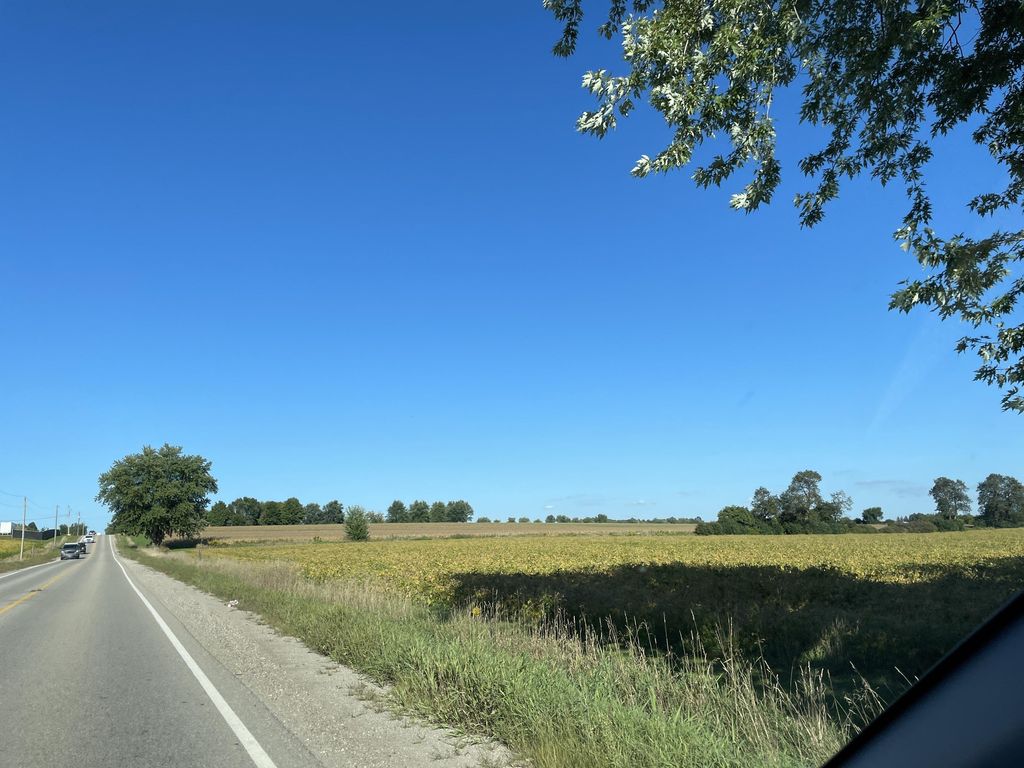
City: kitchener-waterloo